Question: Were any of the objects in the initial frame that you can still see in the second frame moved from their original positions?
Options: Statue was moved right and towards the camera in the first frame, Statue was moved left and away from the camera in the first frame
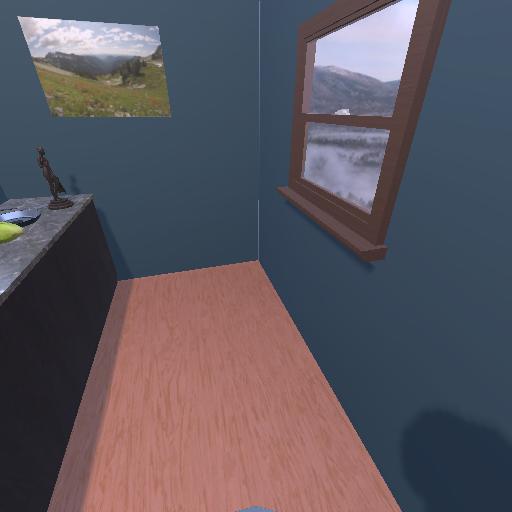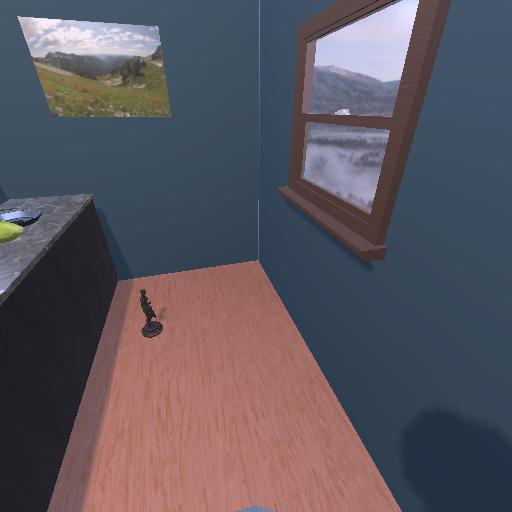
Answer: Statue was moved right and towards the camera in the first frame